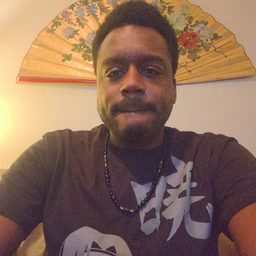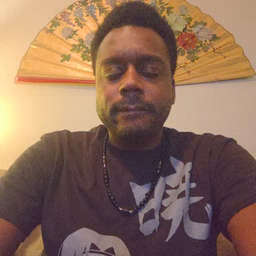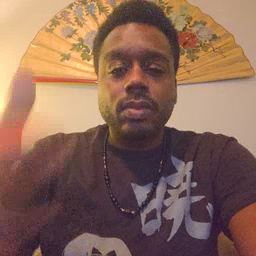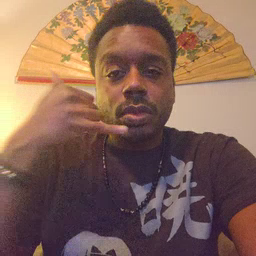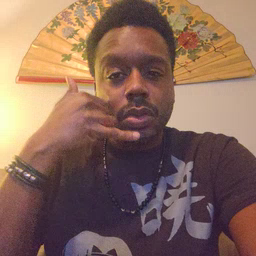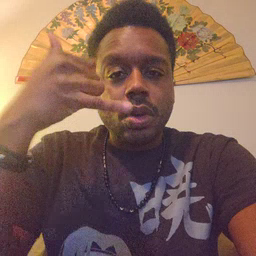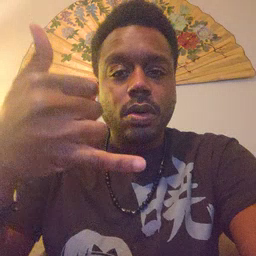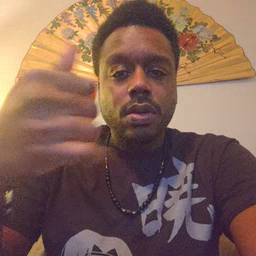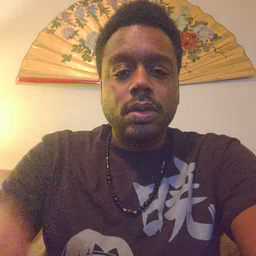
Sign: callonphone